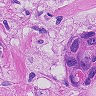
Metastatic tissue present: yes